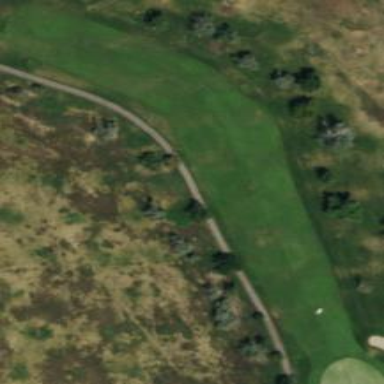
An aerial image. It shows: Well-maintained fairway on recreation ground used for golf. The grass is neatly mown.